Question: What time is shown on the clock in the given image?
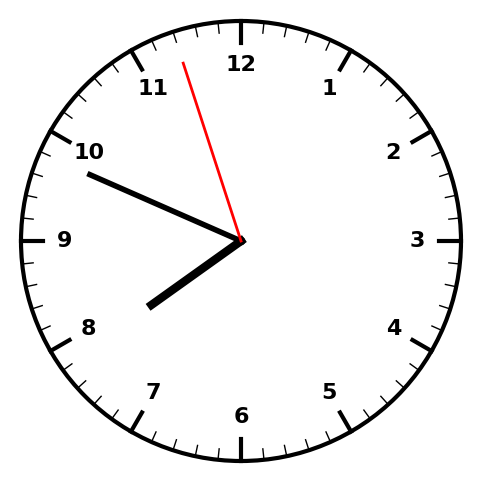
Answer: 07:48:57